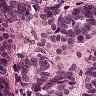
Metastatic tissue present: yes